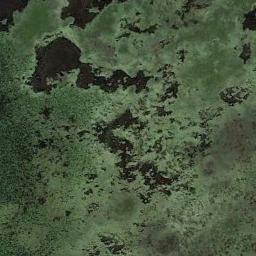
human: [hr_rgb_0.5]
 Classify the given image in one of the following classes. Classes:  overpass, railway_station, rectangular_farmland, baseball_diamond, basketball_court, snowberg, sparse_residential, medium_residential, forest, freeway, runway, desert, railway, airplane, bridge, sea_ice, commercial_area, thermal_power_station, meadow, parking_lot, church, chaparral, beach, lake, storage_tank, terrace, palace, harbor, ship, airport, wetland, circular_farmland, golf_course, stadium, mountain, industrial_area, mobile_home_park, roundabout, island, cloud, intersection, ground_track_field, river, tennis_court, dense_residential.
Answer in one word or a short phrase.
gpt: wetland